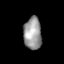
Tissue: skin
Cell type: Epithelial cells
Senescence score: 0.2824
Nuclear area (px): 566
Mean DAPI intensity: 153.127